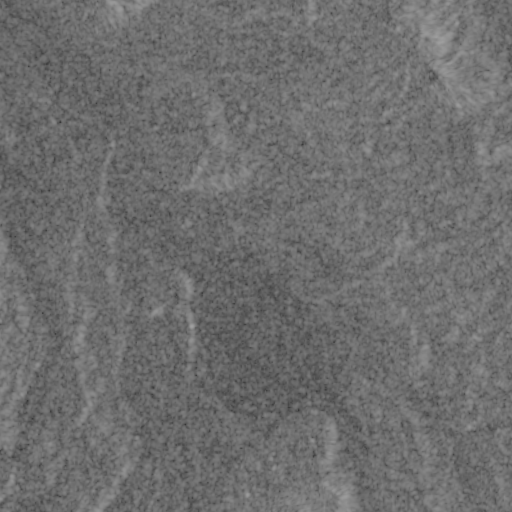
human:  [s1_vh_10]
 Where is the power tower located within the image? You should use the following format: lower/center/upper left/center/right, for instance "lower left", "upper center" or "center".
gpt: The power tower is located in the lower right of the image.
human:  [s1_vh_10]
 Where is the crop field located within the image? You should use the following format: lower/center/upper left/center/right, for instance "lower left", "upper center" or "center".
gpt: There is no crop field in the image.

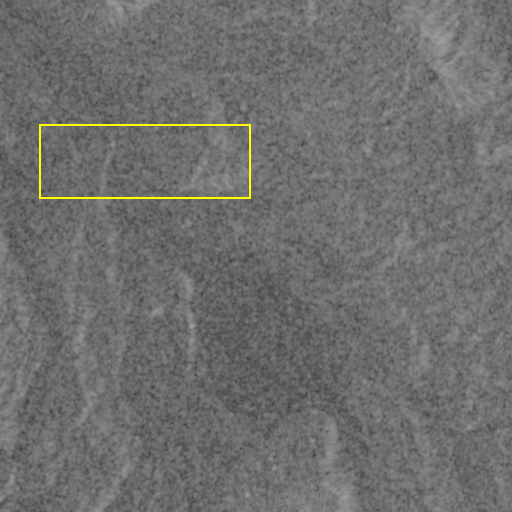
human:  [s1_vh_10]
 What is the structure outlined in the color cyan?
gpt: There is no cyan outline.
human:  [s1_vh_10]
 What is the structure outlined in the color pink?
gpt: There is no structure outlined in pink.